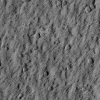
Atmospheric dust classification: not_dusty